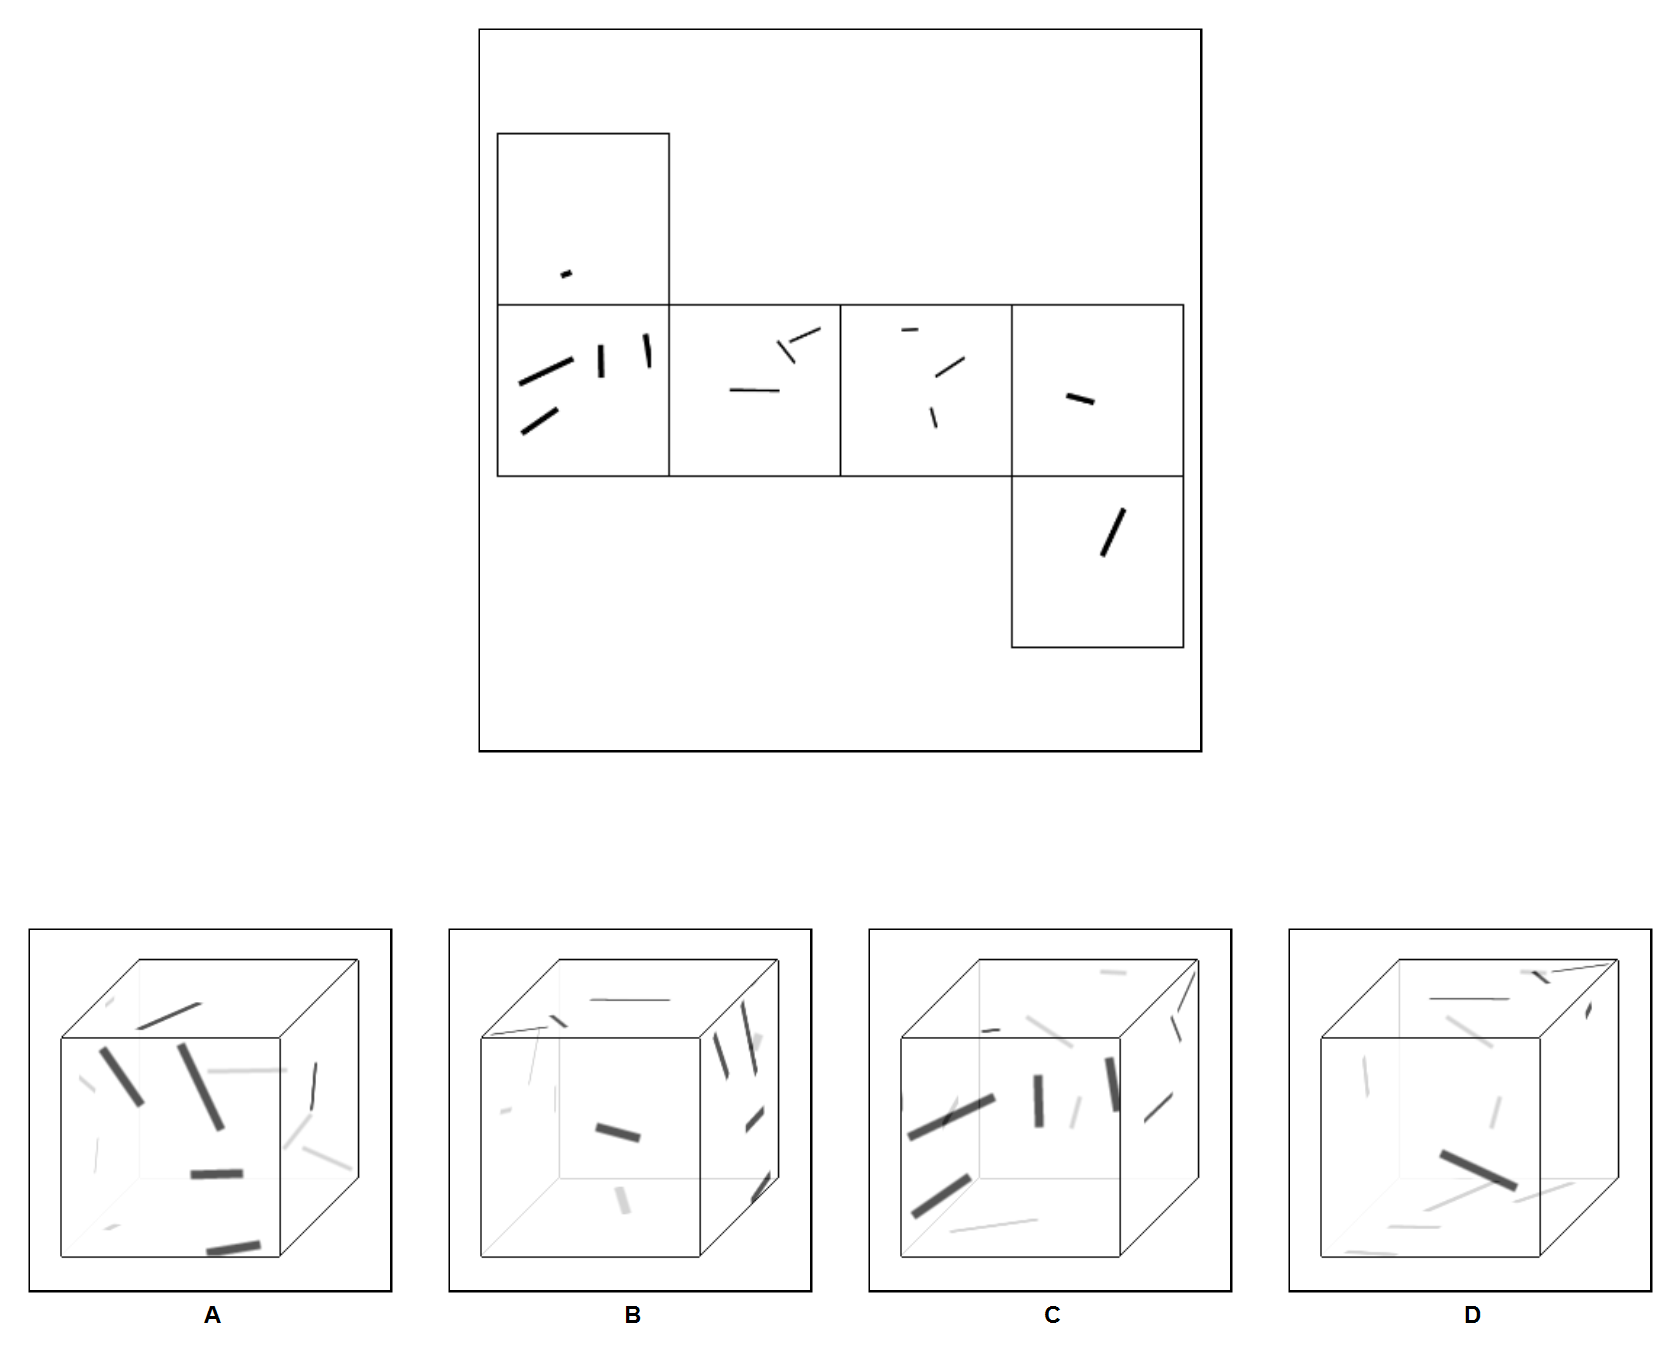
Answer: C